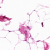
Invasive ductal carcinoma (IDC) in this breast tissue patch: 0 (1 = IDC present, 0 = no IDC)